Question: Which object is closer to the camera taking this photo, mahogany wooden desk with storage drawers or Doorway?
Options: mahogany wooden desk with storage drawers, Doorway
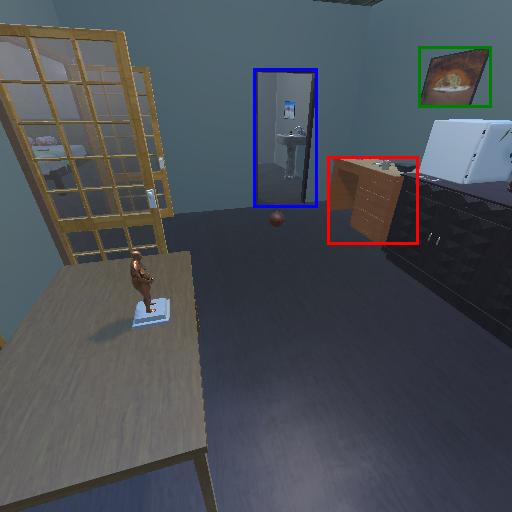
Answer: mahogany wooden desk with storage drawers